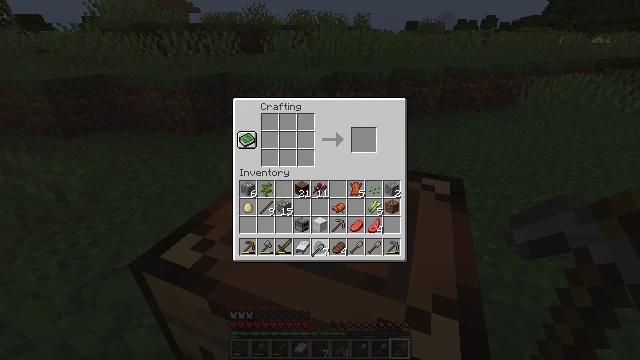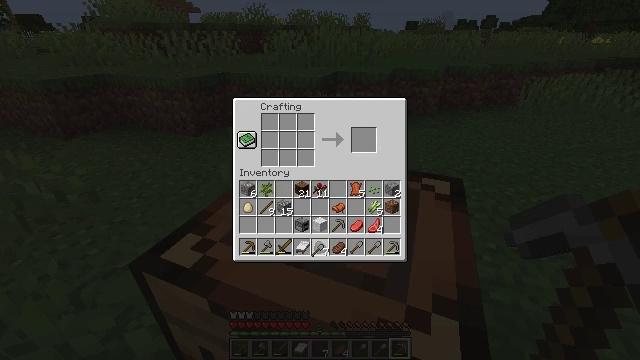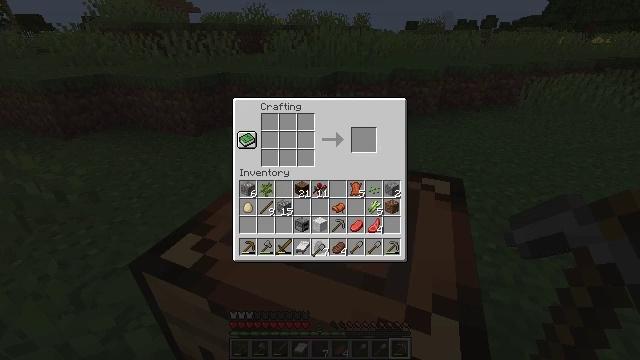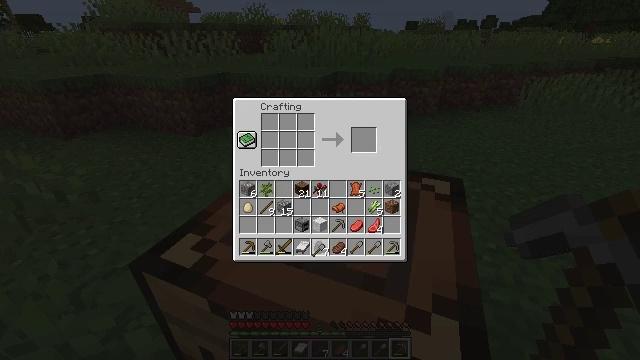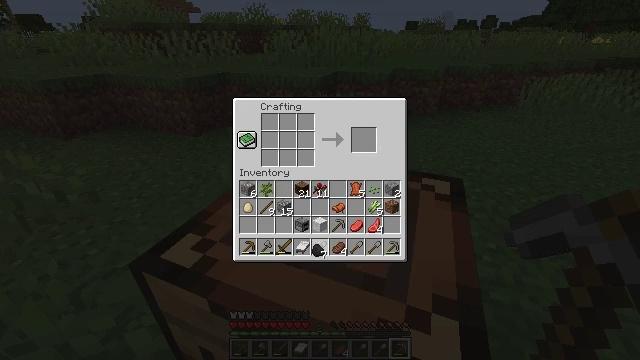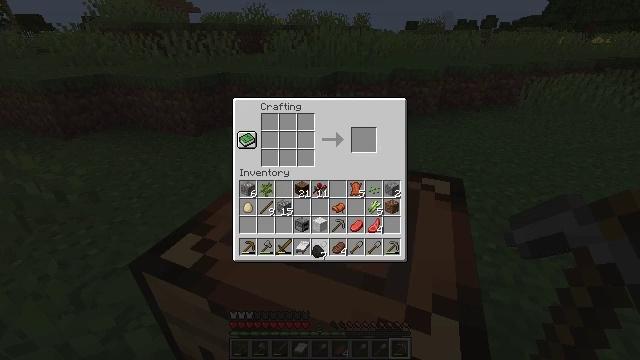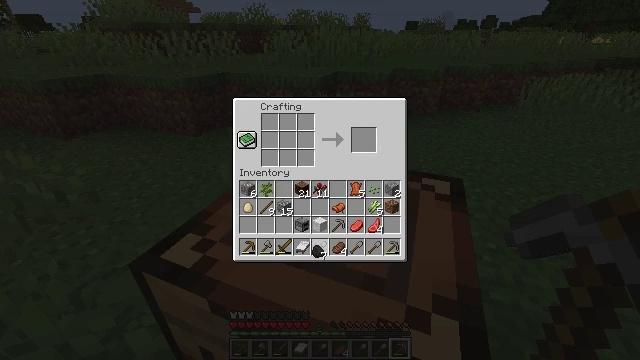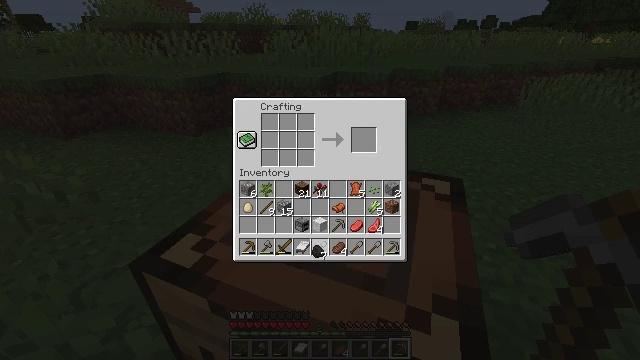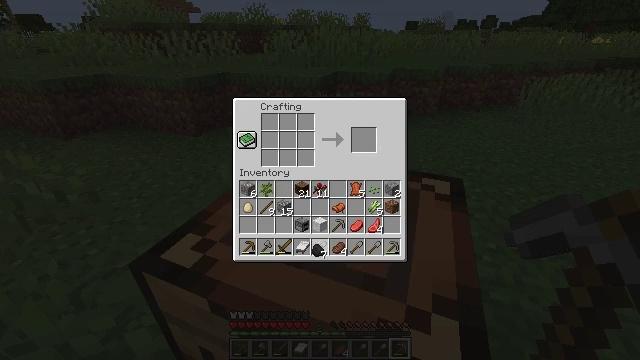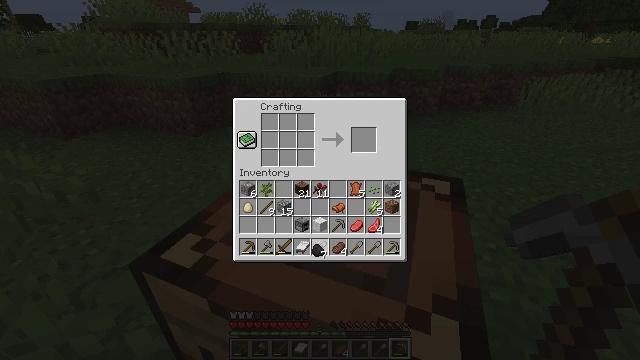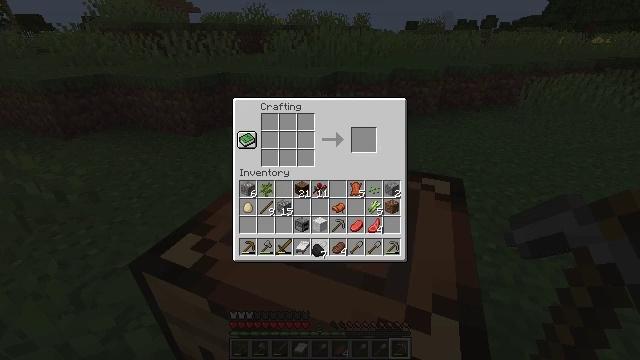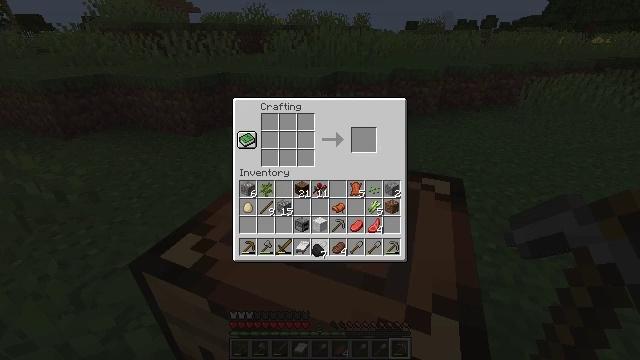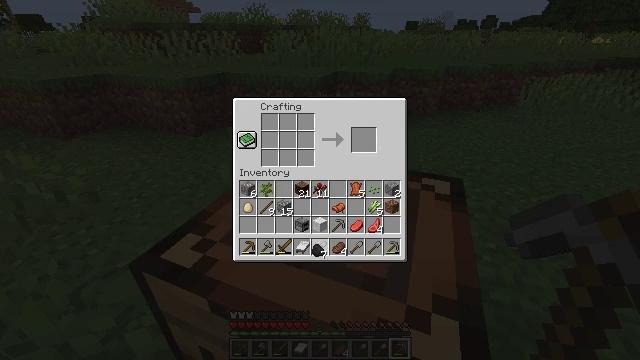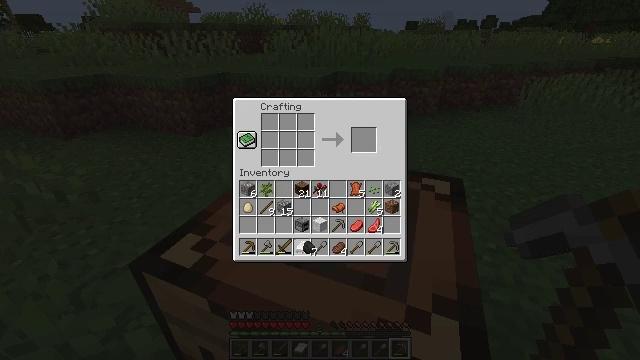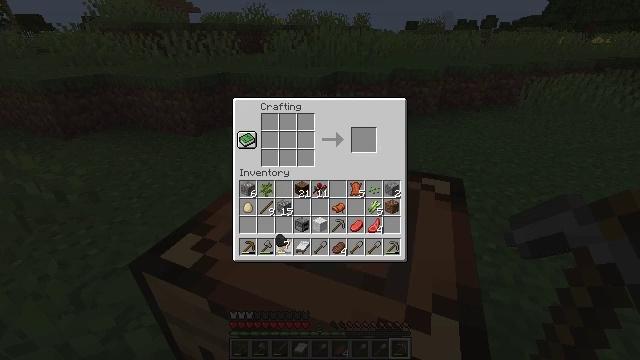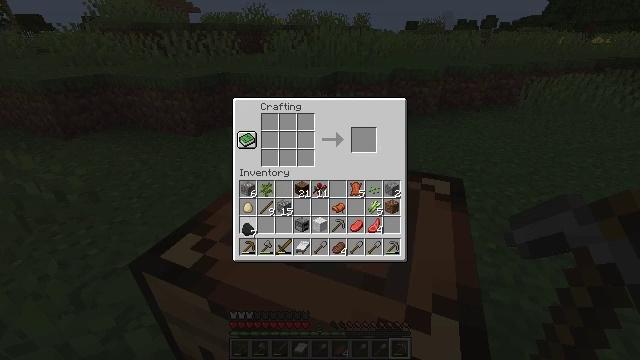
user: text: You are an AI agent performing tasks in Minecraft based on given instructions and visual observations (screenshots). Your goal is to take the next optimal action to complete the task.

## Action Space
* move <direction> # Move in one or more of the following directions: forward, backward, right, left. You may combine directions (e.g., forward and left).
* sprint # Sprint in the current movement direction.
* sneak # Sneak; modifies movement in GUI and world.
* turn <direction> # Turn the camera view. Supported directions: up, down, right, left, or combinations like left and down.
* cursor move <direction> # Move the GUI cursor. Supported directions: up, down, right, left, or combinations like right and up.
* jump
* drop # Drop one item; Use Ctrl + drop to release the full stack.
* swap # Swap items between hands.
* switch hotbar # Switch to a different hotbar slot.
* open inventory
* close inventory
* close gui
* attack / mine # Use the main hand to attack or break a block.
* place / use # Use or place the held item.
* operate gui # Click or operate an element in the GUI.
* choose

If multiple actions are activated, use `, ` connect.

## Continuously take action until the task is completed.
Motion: motion action
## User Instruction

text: Clear the ground by mining grass.
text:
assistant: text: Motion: no_op
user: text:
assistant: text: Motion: operate gui
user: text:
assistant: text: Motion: operate gui
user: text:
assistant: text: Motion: no_op
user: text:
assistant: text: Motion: no_op
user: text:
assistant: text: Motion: no_op
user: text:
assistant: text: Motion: no_op
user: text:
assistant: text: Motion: no_op
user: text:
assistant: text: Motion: no_op
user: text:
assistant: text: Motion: no_op
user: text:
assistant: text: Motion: no_op
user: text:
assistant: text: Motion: no_op
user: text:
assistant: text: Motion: cursor move left
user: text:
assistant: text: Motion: cursor move left and up
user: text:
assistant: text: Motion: cursor move left and up
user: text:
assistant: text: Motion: no_op
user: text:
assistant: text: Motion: no_op
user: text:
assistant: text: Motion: no_op
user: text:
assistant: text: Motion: no_op
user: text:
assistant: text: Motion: cursor move right
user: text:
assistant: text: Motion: no_op
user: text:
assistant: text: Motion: no_op
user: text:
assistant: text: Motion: no_op
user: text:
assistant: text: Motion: no_op
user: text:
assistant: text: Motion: no_op
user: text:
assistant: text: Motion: no_op
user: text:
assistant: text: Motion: no_op
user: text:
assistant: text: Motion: operate gui
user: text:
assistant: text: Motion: operate gui
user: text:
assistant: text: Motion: no_op